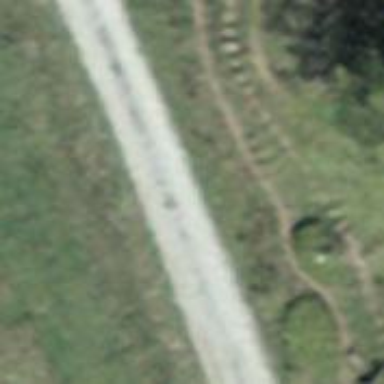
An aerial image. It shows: Gravel track with grade 2 tracktype.